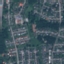
Land use / land cover: Residential